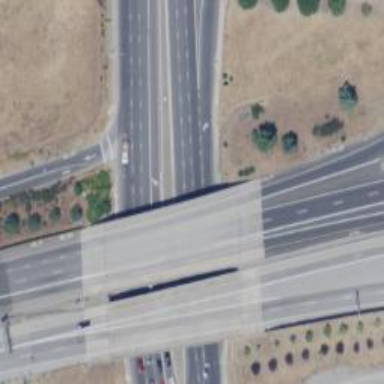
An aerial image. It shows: Bridge over motorway_link.